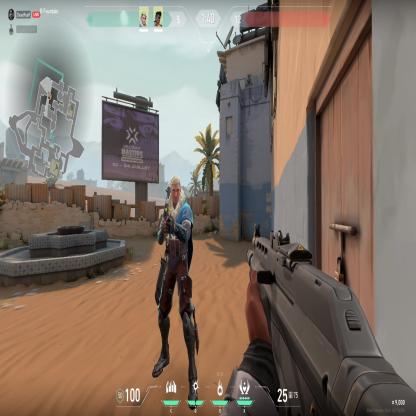
Label: teammate